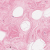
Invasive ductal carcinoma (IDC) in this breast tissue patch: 0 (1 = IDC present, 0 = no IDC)